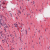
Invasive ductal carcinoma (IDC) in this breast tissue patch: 0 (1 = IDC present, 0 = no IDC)